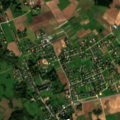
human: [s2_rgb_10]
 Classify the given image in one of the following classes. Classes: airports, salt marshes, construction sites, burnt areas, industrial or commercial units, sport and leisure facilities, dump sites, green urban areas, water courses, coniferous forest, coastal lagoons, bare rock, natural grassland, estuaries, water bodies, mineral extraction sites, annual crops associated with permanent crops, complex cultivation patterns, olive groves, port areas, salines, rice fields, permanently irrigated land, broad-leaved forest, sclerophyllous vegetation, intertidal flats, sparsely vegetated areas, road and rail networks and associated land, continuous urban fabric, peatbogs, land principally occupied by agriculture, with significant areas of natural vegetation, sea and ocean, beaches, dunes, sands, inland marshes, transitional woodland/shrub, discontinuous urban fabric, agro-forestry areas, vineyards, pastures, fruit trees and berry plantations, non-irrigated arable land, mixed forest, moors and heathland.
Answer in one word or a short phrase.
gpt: discontinuous urban fabric, sport and leisure facilities, non-irrigated arable land, complex cultivation patterns